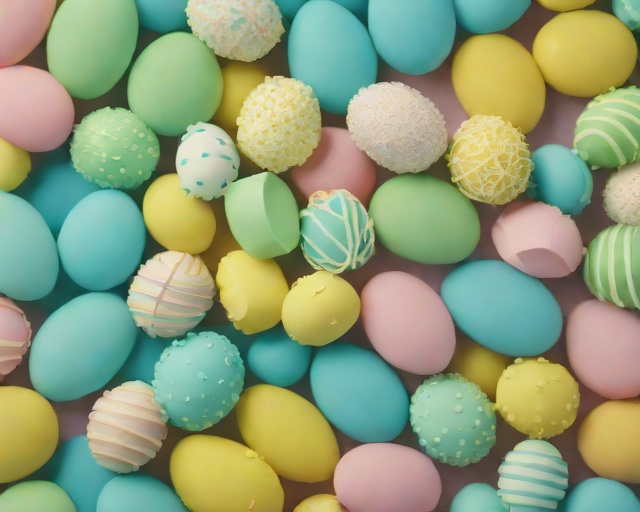
Category: Easter